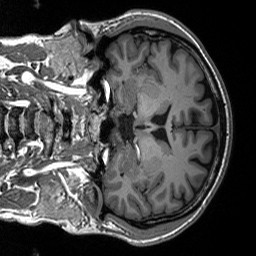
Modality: T1w
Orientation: coronal
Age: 39
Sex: male
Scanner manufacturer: siemens
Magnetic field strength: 3 T
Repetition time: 2.53 s
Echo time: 0.00219 s